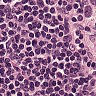
Metastatic tissue present: no